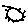
Label: sun